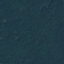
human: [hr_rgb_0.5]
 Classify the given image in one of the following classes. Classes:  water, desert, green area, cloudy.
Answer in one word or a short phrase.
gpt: green area